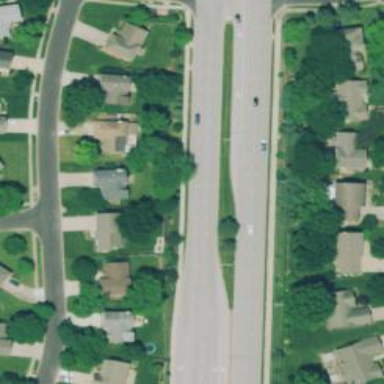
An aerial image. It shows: Dash road marking.